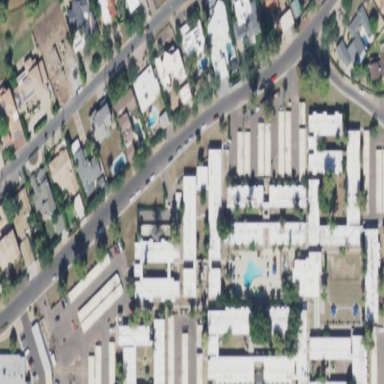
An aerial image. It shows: Residential area with apartments.